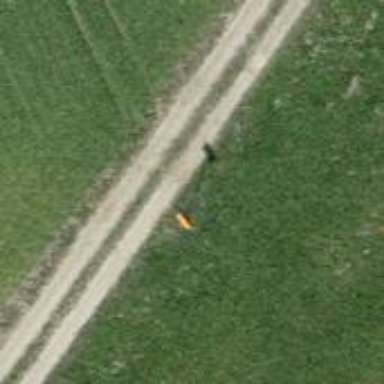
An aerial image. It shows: Pole with roofed pipeline marker.